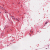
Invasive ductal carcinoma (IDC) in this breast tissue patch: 0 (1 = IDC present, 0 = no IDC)